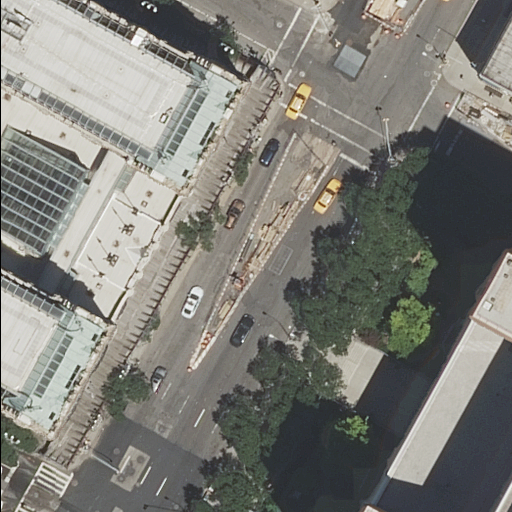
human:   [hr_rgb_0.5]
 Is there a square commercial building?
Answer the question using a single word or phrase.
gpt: no

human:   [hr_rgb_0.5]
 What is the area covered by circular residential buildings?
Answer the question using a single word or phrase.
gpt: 0m2

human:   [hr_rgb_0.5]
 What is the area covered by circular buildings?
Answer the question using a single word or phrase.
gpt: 0m2

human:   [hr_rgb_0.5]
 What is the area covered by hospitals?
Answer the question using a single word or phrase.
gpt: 788m2

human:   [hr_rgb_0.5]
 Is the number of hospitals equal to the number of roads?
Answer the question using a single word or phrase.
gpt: no

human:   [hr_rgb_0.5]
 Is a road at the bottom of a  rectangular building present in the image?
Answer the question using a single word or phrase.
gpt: yes

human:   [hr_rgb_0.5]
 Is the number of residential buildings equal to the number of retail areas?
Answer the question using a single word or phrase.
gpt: no

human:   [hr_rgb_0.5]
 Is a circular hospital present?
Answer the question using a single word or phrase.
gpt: no

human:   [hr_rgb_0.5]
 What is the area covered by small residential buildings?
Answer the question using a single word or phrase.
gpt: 0m2

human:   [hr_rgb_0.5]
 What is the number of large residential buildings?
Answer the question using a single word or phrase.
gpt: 0

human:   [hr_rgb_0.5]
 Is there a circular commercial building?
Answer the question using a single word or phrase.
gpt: no

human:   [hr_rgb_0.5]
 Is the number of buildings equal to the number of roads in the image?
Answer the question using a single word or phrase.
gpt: no

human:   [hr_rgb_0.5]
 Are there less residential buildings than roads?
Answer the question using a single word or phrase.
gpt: yes

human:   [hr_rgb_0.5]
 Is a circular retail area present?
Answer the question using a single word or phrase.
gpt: no

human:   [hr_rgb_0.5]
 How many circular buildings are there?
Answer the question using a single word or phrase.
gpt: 0

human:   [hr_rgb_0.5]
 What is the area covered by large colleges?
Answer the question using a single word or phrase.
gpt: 5075m2

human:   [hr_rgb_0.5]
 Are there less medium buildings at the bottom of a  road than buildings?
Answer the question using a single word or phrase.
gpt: yes

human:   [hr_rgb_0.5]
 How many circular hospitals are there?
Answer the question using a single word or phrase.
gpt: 0

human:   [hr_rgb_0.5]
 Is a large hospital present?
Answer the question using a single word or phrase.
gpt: yes

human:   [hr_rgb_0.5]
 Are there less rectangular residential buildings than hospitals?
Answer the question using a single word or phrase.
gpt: yes

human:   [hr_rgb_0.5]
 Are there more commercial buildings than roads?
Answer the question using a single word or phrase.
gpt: no

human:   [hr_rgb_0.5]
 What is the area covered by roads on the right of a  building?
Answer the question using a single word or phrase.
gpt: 0m2

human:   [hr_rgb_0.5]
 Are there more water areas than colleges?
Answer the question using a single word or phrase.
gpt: no

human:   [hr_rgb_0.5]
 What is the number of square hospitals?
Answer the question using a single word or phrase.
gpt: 0

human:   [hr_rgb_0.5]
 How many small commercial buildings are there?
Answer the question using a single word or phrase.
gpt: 0

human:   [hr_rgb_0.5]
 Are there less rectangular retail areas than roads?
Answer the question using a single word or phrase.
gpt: yes

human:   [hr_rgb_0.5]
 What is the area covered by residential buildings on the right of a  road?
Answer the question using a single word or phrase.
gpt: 0m2

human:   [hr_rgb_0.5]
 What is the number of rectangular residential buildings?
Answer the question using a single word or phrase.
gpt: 0

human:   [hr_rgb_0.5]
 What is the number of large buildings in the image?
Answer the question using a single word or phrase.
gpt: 2

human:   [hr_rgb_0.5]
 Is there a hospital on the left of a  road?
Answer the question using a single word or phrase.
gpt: no

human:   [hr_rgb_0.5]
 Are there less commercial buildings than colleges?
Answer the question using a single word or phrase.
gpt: yes

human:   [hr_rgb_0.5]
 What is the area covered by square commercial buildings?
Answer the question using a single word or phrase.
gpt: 0m2

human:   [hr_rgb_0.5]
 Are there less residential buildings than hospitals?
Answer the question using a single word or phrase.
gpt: yes

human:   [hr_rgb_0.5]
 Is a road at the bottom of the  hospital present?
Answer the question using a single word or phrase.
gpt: yes

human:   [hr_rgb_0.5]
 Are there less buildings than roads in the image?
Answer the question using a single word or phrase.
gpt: yes

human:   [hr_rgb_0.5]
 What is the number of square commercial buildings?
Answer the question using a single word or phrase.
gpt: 0